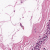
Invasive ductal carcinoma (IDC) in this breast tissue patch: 0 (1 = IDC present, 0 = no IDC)